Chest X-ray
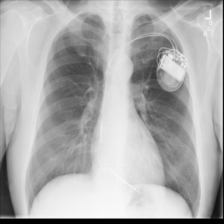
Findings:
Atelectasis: negative
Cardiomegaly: negative
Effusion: negative
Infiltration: negative
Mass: negative
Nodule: negative
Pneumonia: negative
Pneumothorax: negative
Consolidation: negative
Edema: negative
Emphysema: negative
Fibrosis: negative
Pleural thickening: negative
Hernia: negative